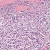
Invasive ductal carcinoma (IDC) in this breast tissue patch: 1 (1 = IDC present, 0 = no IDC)